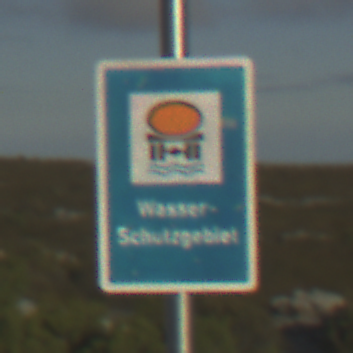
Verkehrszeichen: Wasserschutzgebiet
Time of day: SunriseSunset
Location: Outdoor (Nature)
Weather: PartlyCloudy
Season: NotSpecified
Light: Natural